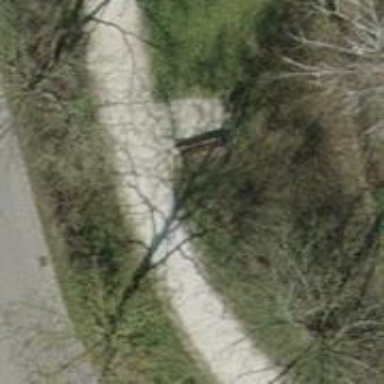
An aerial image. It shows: Brown bench in the vicinity.